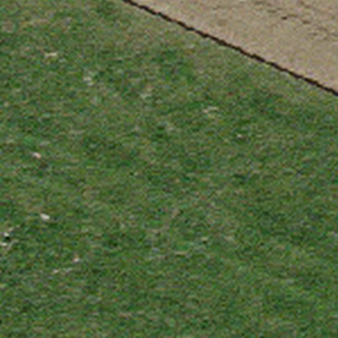
Label: other